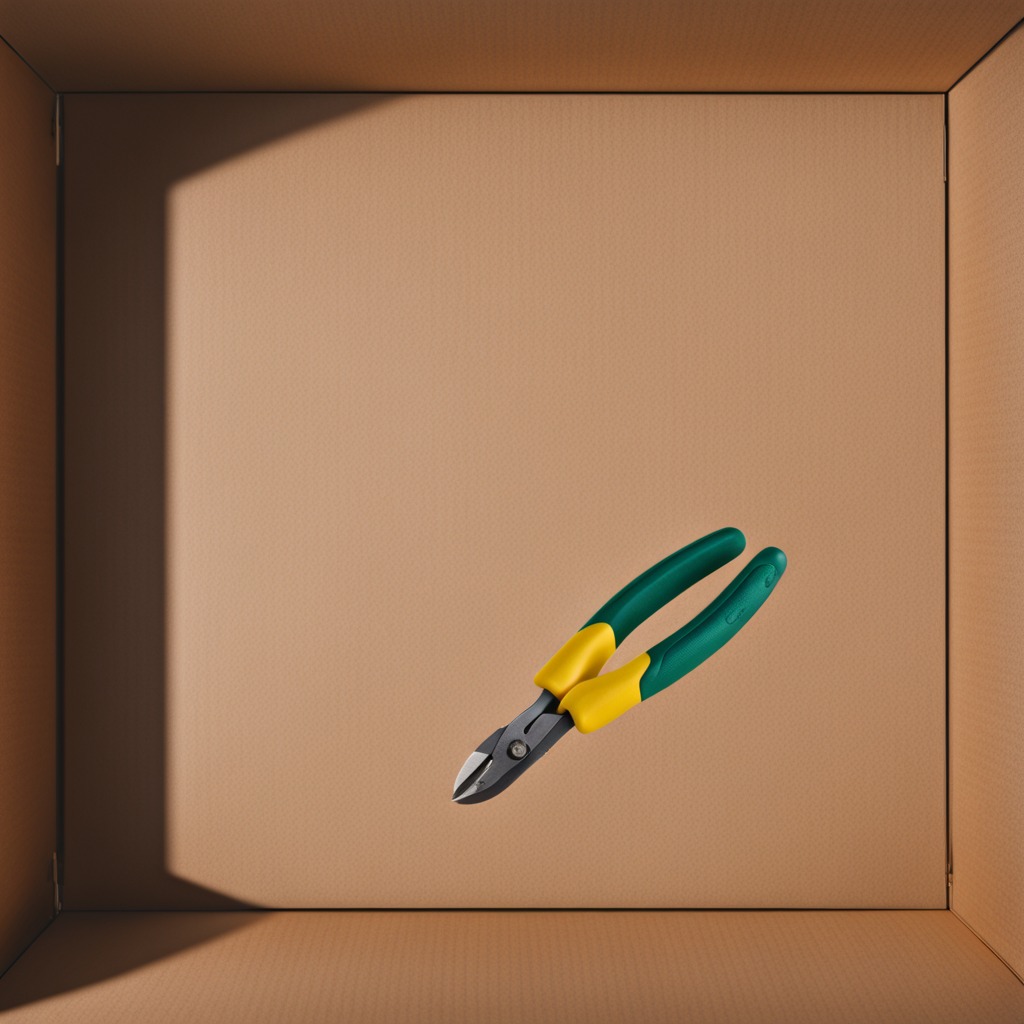
A plier is lying on a clean dry cardboard box surface in an outdoor workshop during daytime bright natural light soft shadows slightly creased but